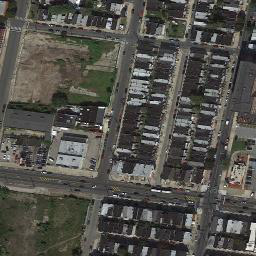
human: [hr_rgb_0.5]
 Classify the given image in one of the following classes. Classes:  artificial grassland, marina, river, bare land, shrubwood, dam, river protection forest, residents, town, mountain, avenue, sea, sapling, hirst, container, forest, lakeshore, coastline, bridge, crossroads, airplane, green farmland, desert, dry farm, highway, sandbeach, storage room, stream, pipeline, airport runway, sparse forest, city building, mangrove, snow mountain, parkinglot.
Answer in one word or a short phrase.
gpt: town